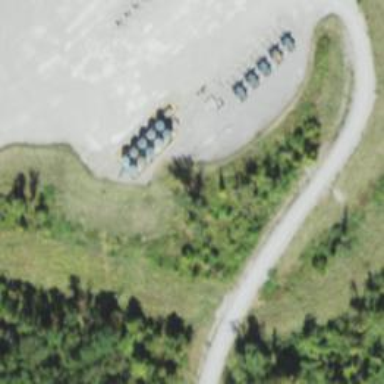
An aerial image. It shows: Storage tank with man-made structure.